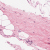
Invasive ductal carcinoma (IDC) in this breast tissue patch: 0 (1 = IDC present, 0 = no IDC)